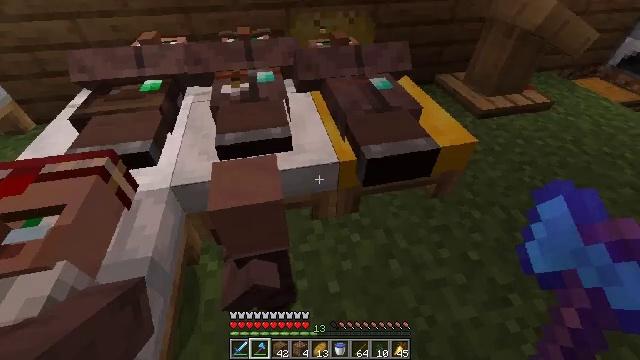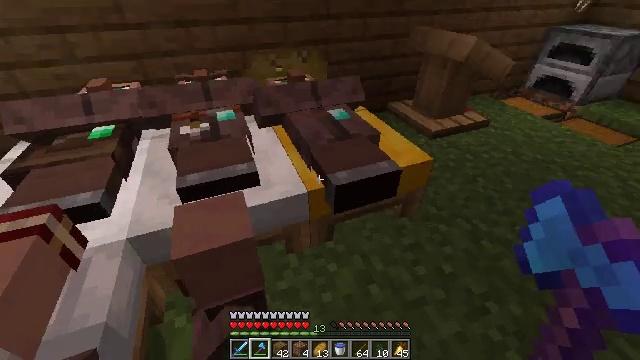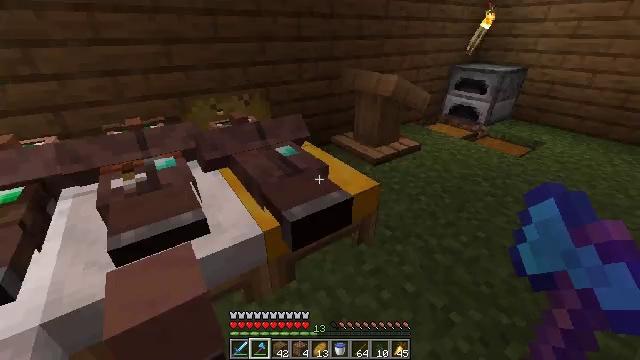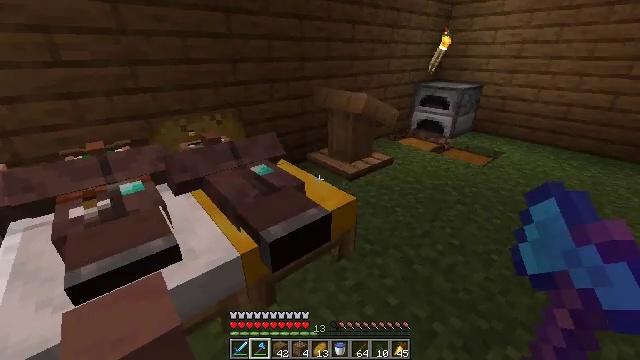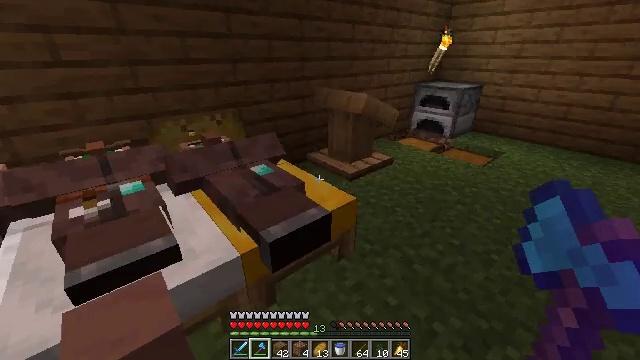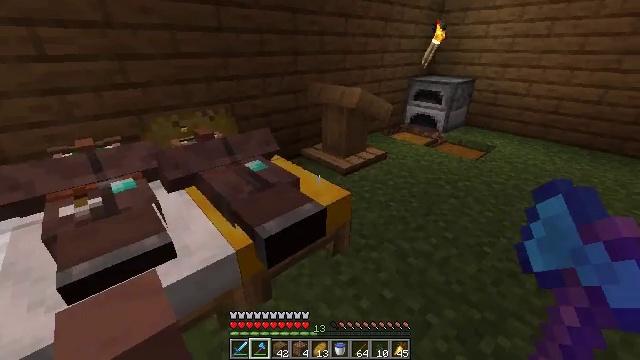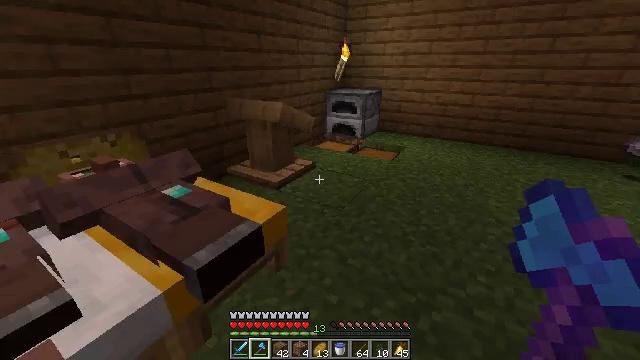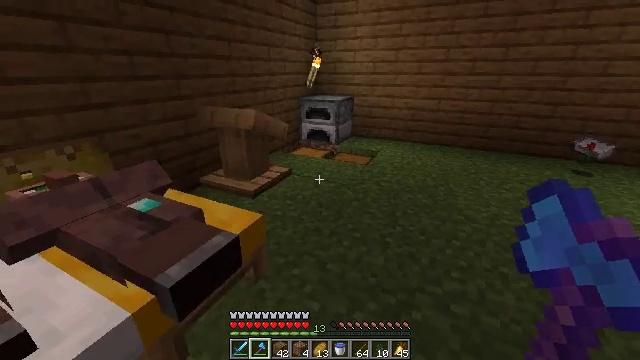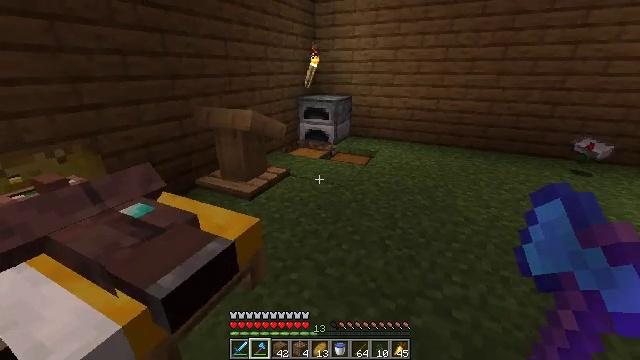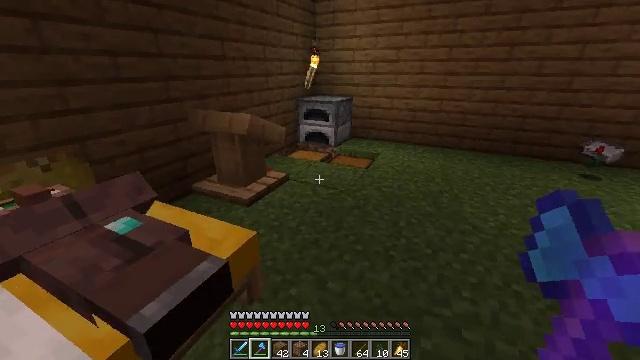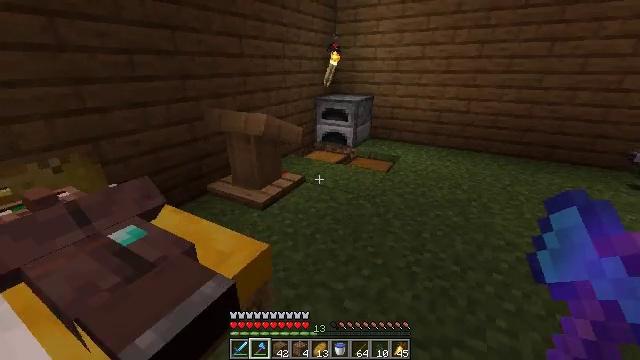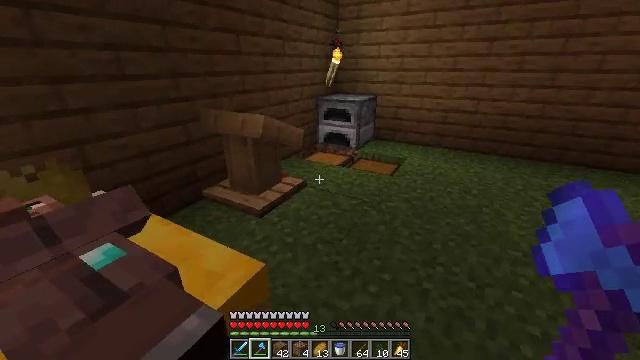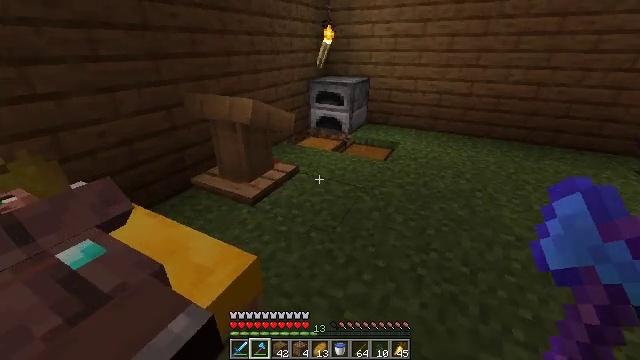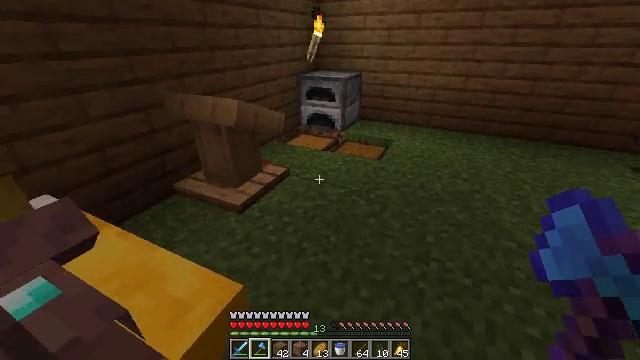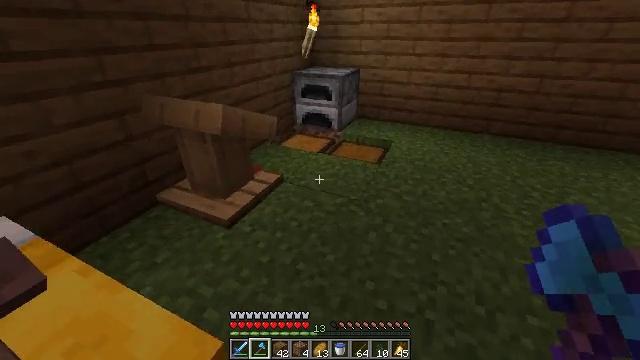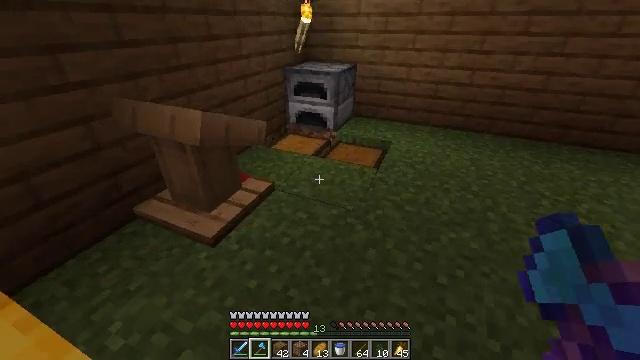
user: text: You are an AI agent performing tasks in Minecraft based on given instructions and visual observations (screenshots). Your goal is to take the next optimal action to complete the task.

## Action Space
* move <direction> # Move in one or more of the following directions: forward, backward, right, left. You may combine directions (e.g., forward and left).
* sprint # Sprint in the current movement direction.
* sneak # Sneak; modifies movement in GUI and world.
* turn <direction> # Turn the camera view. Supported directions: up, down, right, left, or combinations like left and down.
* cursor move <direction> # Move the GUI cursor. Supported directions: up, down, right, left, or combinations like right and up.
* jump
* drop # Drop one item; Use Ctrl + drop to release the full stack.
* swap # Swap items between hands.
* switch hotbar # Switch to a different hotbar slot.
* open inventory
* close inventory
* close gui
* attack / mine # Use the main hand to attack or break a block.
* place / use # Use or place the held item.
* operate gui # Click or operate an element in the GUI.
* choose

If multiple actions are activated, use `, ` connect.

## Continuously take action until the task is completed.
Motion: motion action
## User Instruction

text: Remove the yellow bed.
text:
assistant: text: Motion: turn right and up
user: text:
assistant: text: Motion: turn right and up
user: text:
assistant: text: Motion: turn right and up
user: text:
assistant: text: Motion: no_op
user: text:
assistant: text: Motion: turn right and down
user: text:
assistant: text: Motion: turn right and up
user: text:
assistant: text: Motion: turn right and up
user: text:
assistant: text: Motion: move forward
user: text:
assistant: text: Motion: move forward
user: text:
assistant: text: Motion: move forward, turn left
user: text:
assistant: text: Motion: move forward
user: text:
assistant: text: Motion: move forward, turn right and down
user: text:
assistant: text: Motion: move forward, turn right and down
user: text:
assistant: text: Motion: move forward, turn down
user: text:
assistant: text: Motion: move forward, turn right and down
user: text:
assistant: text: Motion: move forward, turn down
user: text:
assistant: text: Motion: move forward, turn left and down
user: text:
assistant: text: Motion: turn left
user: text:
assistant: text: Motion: turn left and up
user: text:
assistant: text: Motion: move forward, turn right
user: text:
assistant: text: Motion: move forward
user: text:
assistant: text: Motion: move forward, sprint
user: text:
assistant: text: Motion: move forward, sprint, turn left
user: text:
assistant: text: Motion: move forward, sprint, turn left
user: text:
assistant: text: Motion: move forward, sprint, turn left
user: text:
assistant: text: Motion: move forward, sprint, turn left
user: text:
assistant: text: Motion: move forward, sprint, turn right and up
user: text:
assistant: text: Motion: move forward, sprint
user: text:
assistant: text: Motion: move forward
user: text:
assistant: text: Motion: move forward, turn left